Question: I'm trying to make my first swing application and there's a problem which I can not figure it out. I want the 'JTabbedPane' and the 'JTable' in it to be with the full width of the 'Jpanel' in which they are placed. Also I want to make my tabs to be just in one row. Is there any method which is used to set the layout of the tabs?
You can see the picture below.

That's the code which I'm using for the panel with the table:
'''
public class GradesInfo extends JPanel {
public GradesInfo () {
Dimension size = getPreferredSize();
size.width = 650;
setPreferredSize(size);
setBorder(BorderFactory.createTitledBorder("Grades info"));
// creating components
JTabbedPane tabbedPane = new JTabbedPane();
GradesTableModel tableModel = new GradesTableModel(new String[][] {{"Stephen", "6"}, {"Michael", "5"}});
JTable table1 = new JTable();
table1.setModel(tableModel);
JTable table2 = new JTable();
table2.setModel(tableModel);
JTable table3 = new JTable();
table3.setModel(tableModel);
JTable table4 = new JTable();
table4.setModel(tableModel);
JTable table5 = new JTable();
table5.setModel(tableModel);
JTable table6 = new JTable();
table6.setModel(tableModel);
JTable table7 = new JTable();
table7.setModel(tableModel);
JTable table8 = new JTable();
table8.setModel(tableModel);
JScrollPane scr1 = new JScrollPane(table1);
JScrollPane scr2 = new JScrollPane(table2);
JScrollPane scr3 = new JScrollPane(table3);
JScrollPane scr4 = new JScrollPane(table4);
JScrollPane scr5 = new JScrollPane(table5);
JScrollPane scr6 = new JScrollPane(table6);
JScrollPane scr7 = new JScrollPane(table7);
JScrollPane scr8 = new JScrollPane(table8);
// adding the components
tabbedPane.addTab("Semester 1", scr1);
tabbedPane.addTab("Semester 2", scr2);
tabbedPane.addTab("Semester 3", scr3);
tabbedPane.addTab("Semester 4", scr4);
tabbedPane.addTab("Semester 5", scr5);
tabbedPane.addTab("Semester 6", scr6);
tabbedPane.addTab("Semester 7", scr7);
tabbedPane.addTab("Semester 8", scr8);
add(tabbedPane);
}
}
'''
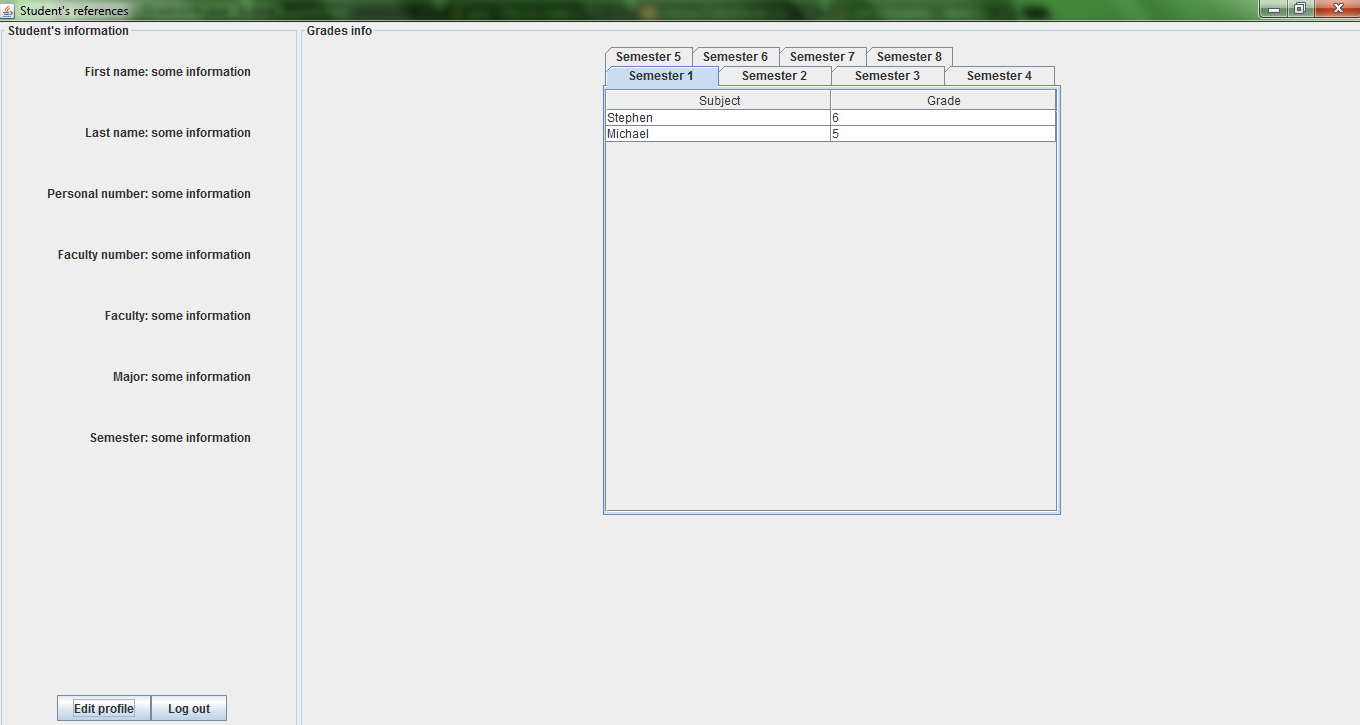
Answer: The problem isn't with the 'JTabbedPane' or the 'JScrollPane' or the 'JTable', the problem is with your 'GradesInfo' 'JPanel'.
'JPanel' uses a 'FlowLayout' by default, which honours the 'preferredSize' of the components added to it.
Instead, set the layout of the 'GradesInfo' panel to 'BorderLayout'
To change the way that the tabs are laid out, see <URL>
You'll probably want yo use 'JTabbedPane.SCROLL_TAB_LAYOUT'